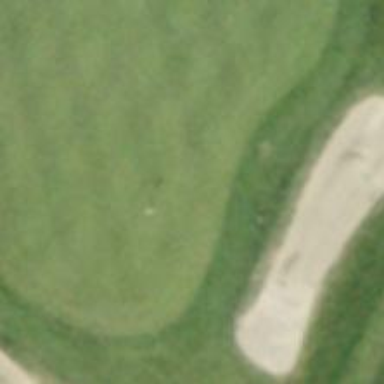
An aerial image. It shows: View of golf hole.